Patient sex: F
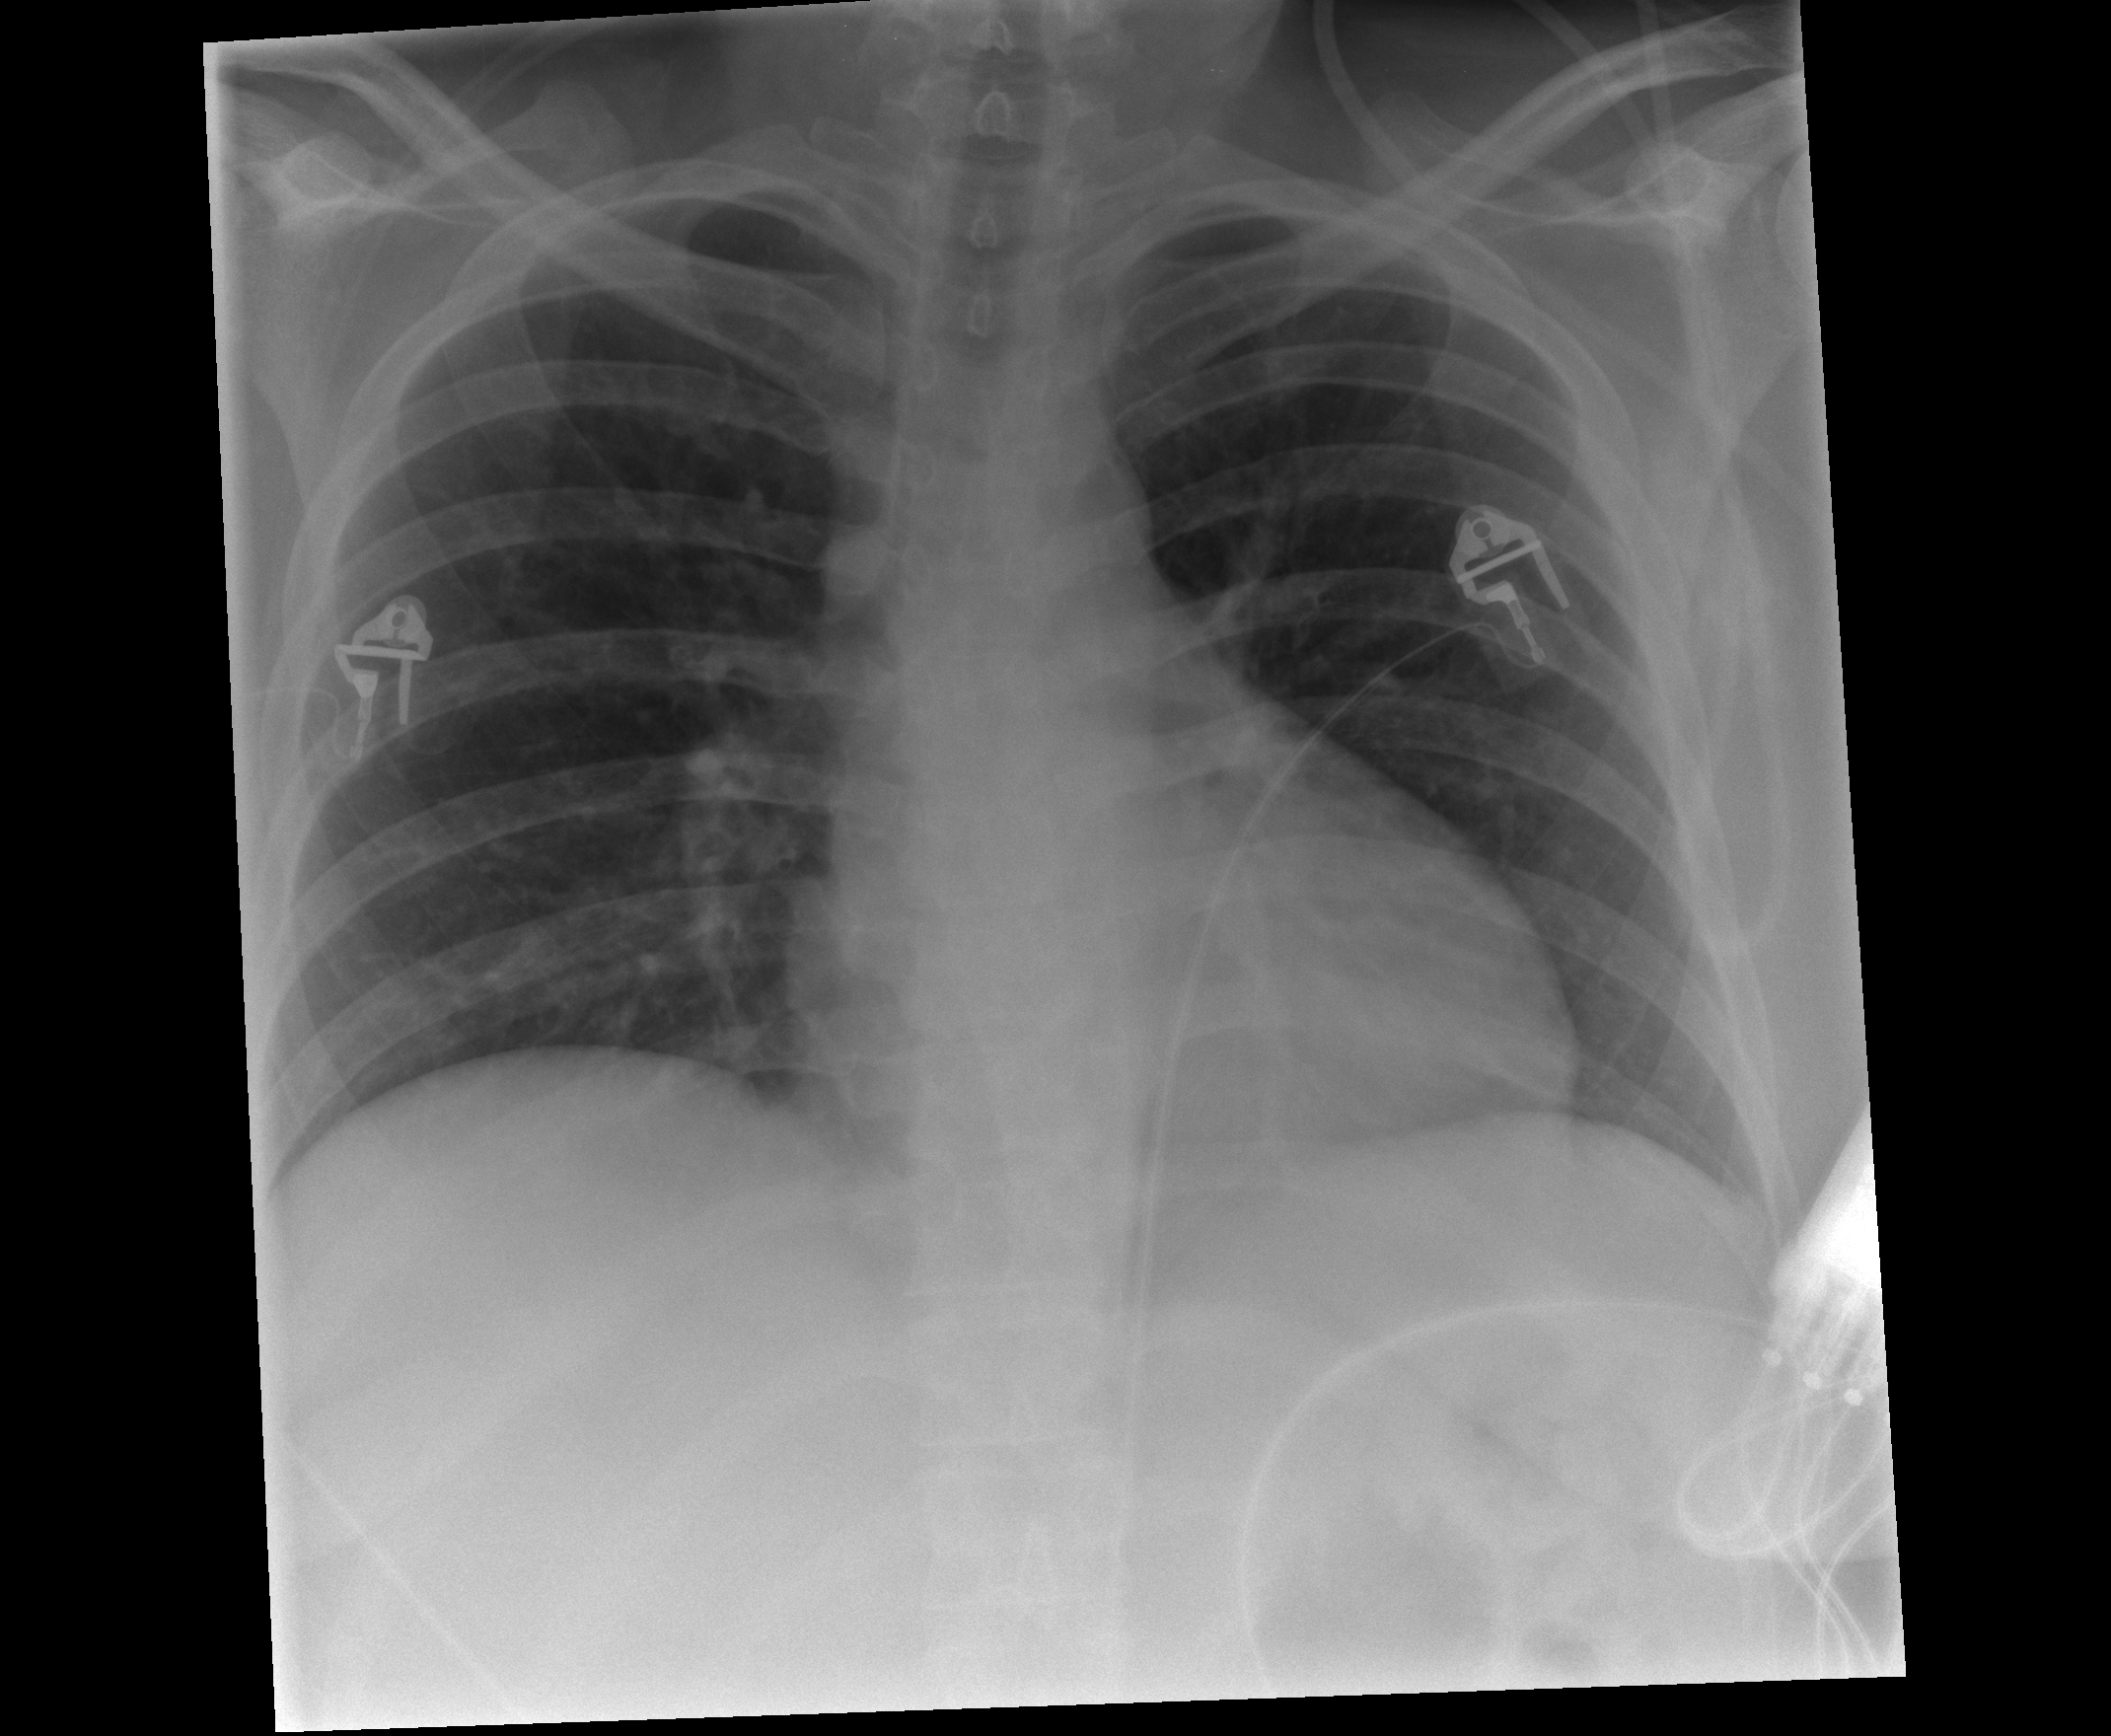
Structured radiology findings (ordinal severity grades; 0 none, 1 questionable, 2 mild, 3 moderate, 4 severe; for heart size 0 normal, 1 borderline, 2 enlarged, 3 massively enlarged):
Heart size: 2
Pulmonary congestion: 0
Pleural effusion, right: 0
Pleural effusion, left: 1
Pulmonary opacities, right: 0
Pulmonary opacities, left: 0
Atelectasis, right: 1
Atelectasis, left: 0